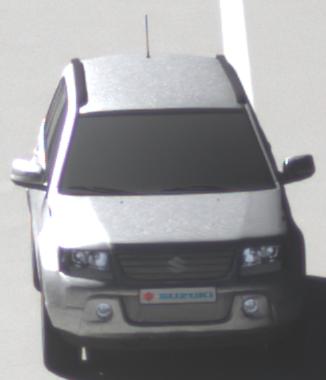
Make: Suzuki
Model: Grand Vitara
Detailed model: Gen. 1 JT
Model produced from: 2009
Model produced until: 2012
Doors: 5
Color: white
Road condition: dry road
Daytime: morning or afternoon
Contrast: high contrast